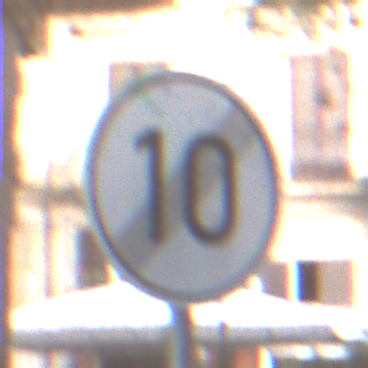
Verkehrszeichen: EndeGeschwindigkeit10
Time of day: MorningAfternoon
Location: Outdoor (Suburban)
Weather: PartlyCloudy
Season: NotSpecified
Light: Natural